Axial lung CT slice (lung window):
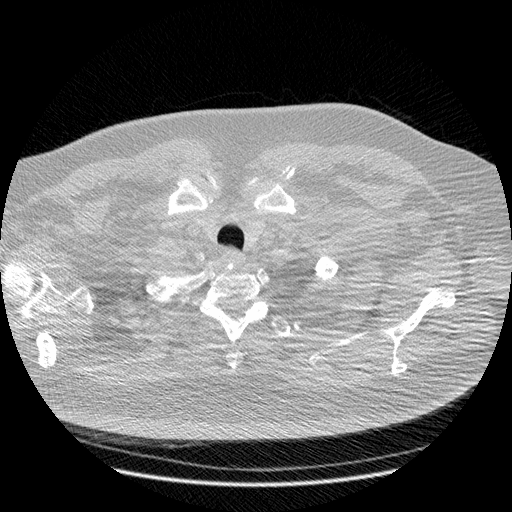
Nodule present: no